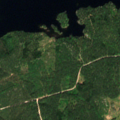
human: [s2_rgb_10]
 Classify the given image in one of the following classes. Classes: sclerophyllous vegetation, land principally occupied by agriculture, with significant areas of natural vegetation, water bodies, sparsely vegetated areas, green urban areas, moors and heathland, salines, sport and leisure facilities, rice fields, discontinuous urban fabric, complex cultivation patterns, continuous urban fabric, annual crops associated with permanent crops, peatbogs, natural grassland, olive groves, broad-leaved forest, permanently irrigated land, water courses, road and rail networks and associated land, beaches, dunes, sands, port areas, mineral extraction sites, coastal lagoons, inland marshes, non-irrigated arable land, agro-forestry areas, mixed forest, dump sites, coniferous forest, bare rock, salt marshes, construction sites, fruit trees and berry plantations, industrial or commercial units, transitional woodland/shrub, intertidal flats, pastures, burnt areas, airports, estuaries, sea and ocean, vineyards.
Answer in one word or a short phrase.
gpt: coniferous forest, water bodies